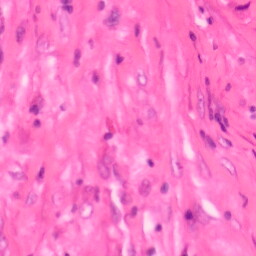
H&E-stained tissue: Colon